Field crop: maize
Growth stage: 2
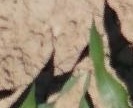
Species: maize